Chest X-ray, PA view. Patient: 61 years old, sex F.
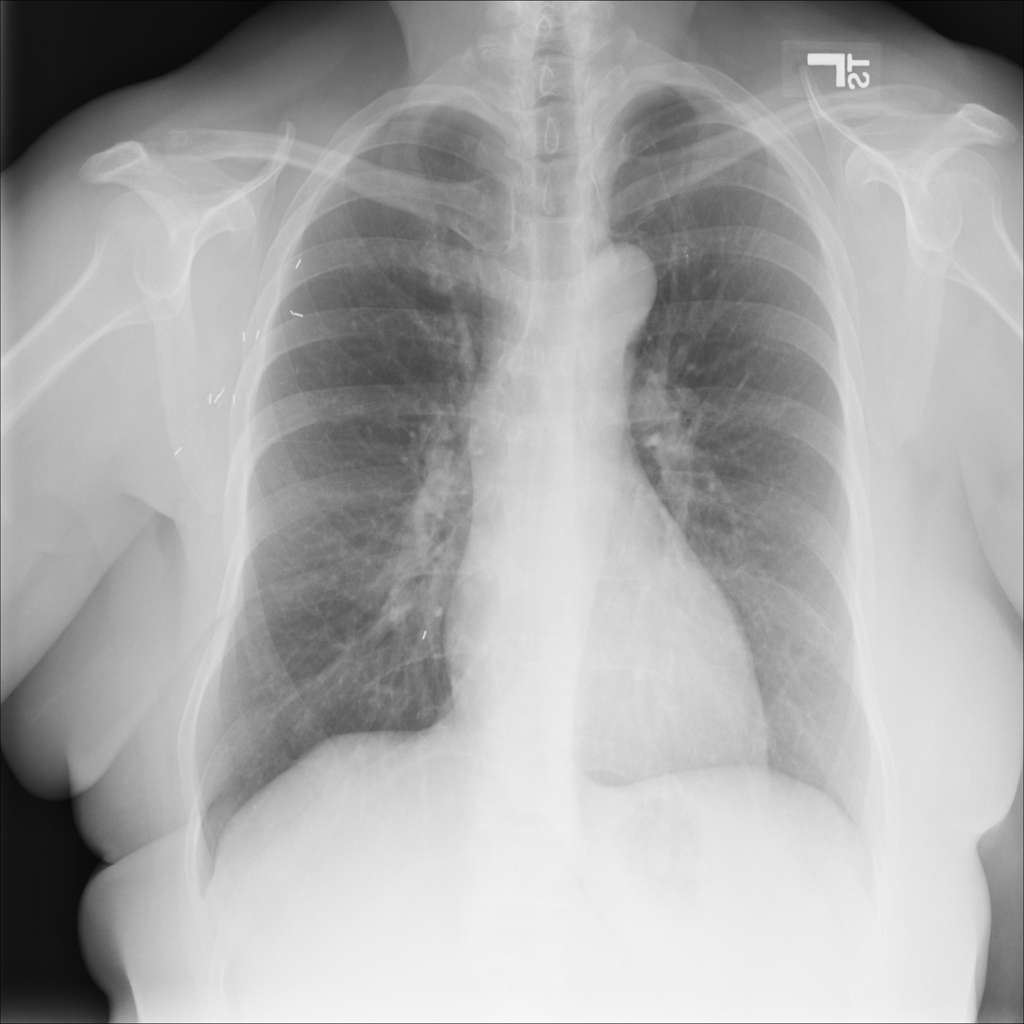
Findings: No Finding